Chest X-ray. View position: PA
Patient age: 29
Patient sex: M
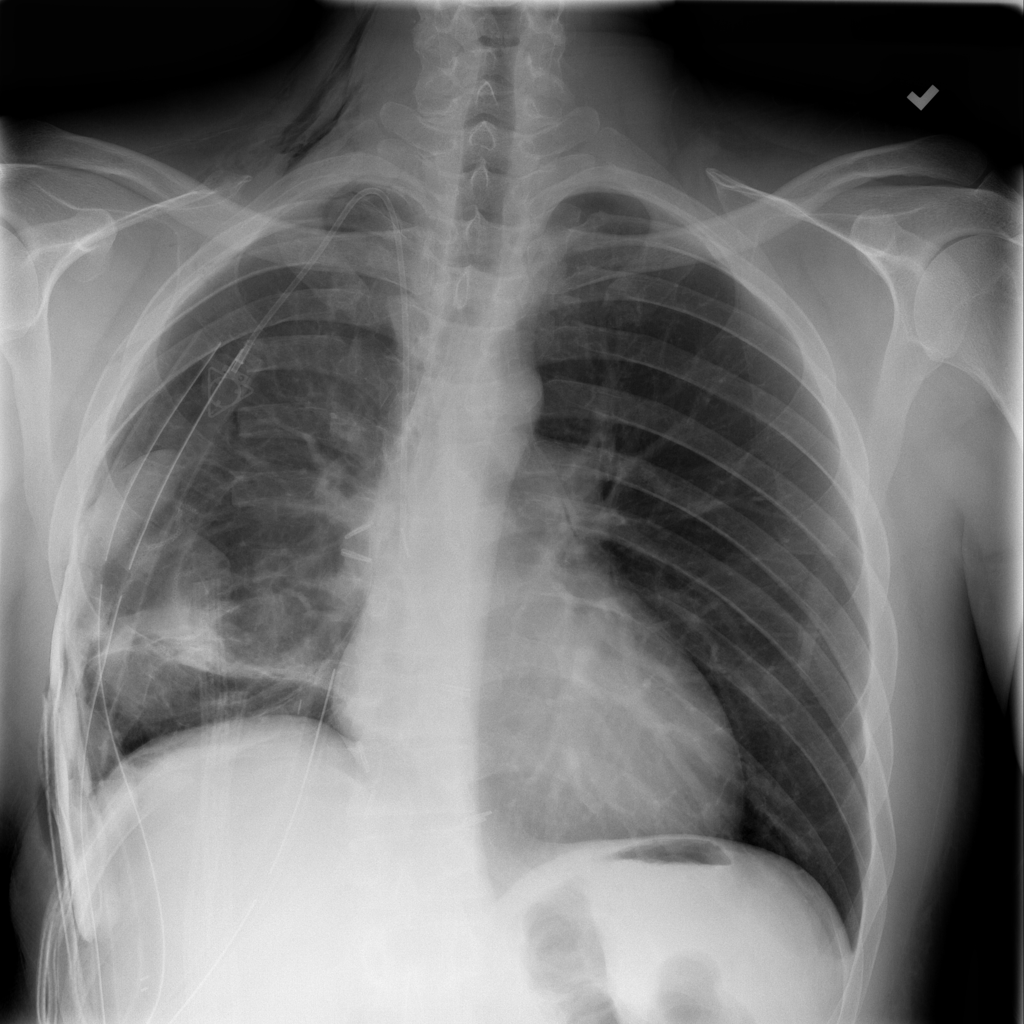
Finding: Pneumothorax